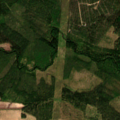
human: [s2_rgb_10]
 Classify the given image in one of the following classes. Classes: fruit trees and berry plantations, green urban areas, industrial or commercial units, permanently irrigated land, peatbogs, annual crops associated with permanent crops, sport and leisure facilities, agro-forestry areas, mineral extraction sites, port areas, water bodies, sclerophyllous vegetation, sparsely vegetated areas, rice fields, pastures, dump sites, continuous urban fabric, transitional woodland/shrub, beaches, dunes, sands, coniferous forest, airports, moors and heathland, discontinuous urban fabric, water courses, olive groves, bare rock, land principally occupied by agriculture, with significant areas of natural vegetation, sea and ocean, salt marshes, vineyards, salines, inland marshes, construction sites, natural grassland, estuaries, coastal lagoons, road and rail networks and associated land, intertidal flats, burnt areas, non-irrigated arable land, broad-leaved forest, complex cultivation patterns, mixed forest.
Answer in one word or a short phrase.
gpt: non-irrigated arable land, coniferous forest, mixed forest, transitional woodland/shrub